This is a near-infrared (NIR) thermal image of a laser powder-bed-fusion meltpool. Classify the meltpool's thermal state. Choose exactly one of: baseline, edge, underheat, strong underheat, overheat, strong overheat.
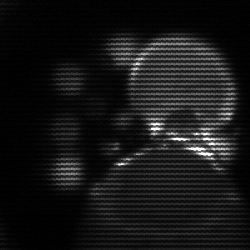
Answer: edge